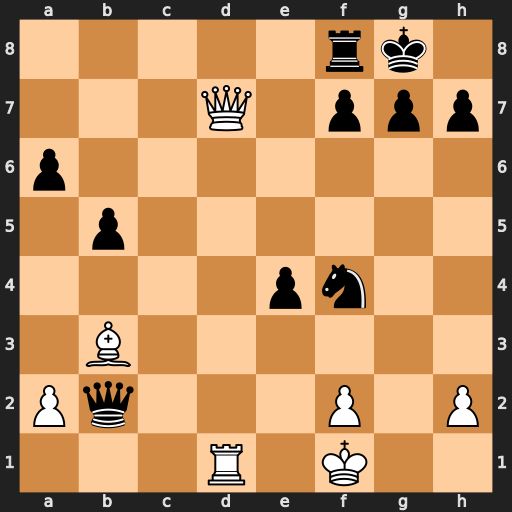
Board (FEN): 5rk1/3Q1ppp/p7/1p6/4pn2/1B6/Pq3P1P/3R1K2
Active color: w
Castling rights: -
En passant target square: -
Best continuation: Qxf7+ Rxf7 Rd8#